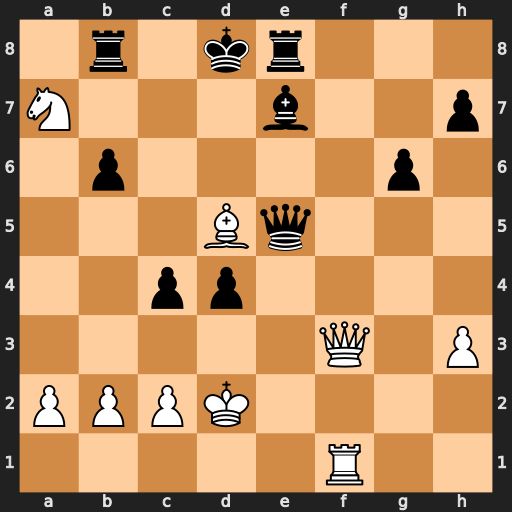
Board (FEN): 1r1kr3/N3b2p/1p4p1/3Bq3/2pp4/5Q1P/PPPK4/5R2
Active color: w
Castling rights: -
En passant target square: -
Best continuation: Nc6+ Kc7 Nxe5